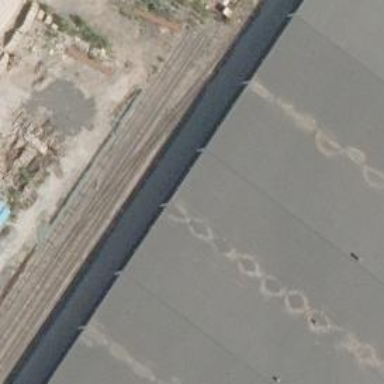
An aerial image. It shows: Railway yard in service.